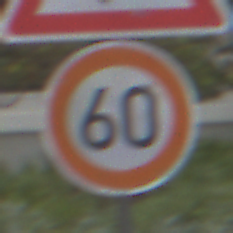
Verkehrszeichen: Geschwindigkeit60
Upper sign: AmphibienwanderungLinks
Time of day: Midday
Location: Outdoor (Urban)
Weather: Overcast
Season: NotSpecified
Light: Natural